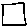
Label: square